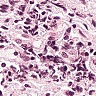
Metastatic tissue present: no